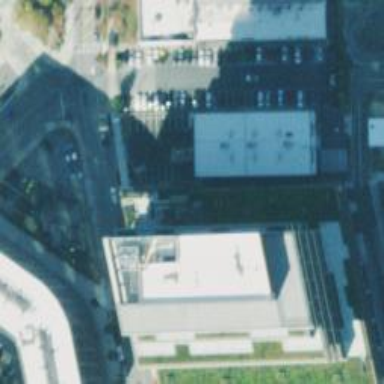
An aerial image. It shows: Office building.